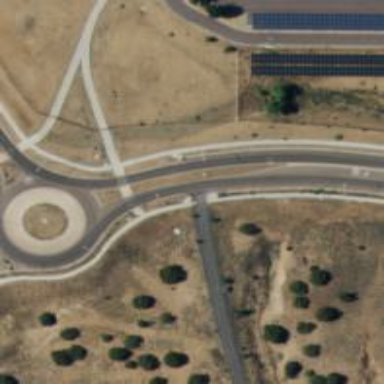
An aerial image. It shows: Unmarked crossing for cyclists on cycleway.